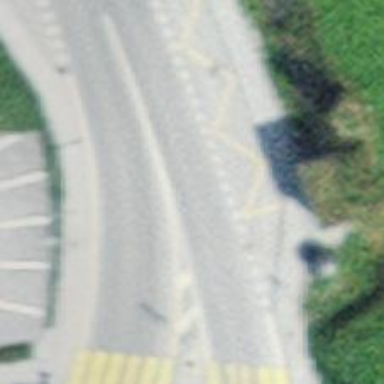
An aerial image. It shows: Secondary road with asphalt surface.